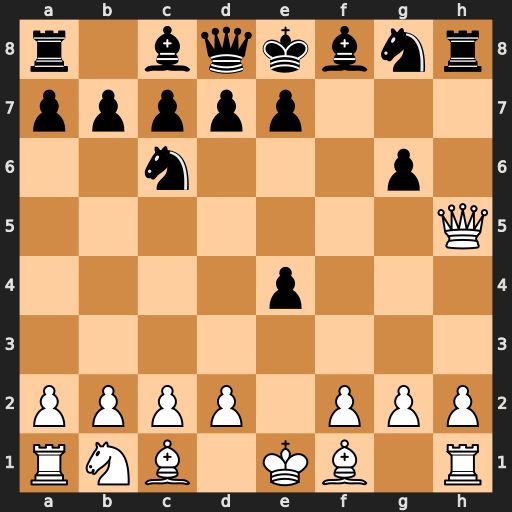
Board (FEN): r1bqkbnr/ppppp3/2n3p1/7Q/4p3/8/PPPP1PPP/RNB1KB1R
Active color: w
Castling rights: KQkq
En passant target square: -
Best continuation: Qxg6#